Interaction volume radius: 5 \u00c5
Interaction volume height: 45 \u00c5
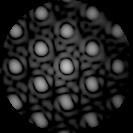
Disorder parameter: 0.02589